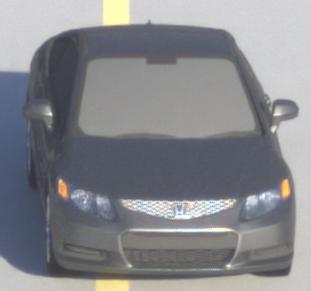
Make: Honda
Model: Civic Limousine 1.8
Detailed model: Civic (IX) Limousine
Model produced from: 2014/05
Model produced until: 2017/06
Doors: 4
Color: gray
Road condition: dry road
Daytime: sunrise or sunset
Contrast: medium contrast